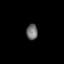
Tissue: prostate
Cell type: T cells
Senescence score: 0.3537
Nuclear area (px): 173
Mean DAPI intensity: 112.306